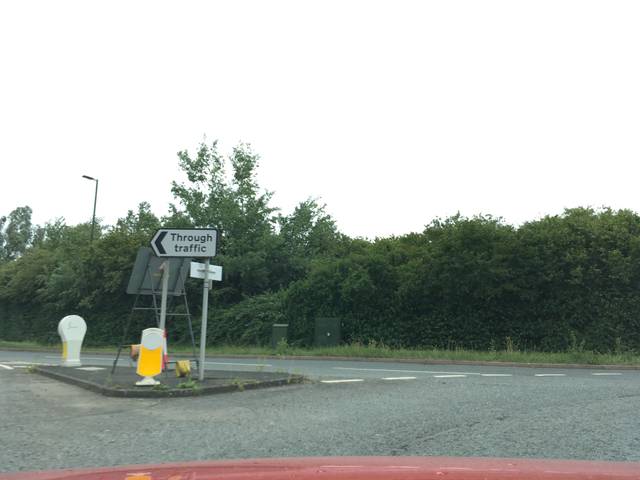
Region: United Kingdom
Coordinates: 51.986, -2.147